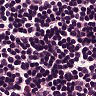
Metastatic tissue present: no